Question: My orchestration receives a message that contains a file name and I want to pick that file from my FTP. I can configure FTP receive port to receive all files from some folder in the FTP, but how do I receive a file with specific name?
The process looks like

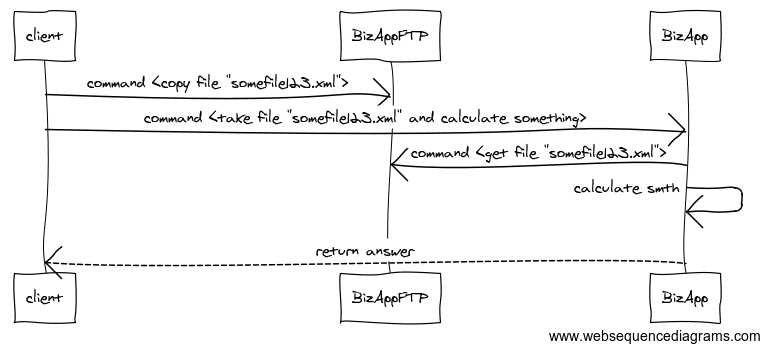
Answer: I would rather recommend your solution of writing a custom .NET component which will fetch the file from FTP location (you can call that component from your expression shape).
Dynamically creating Receive Ports/Receive locations and later removing them won't scale and possibly will get you into serious trouble.